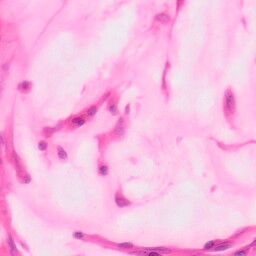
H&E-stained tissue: Colon